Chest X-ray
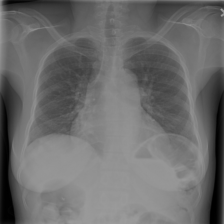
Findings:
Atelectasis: negative
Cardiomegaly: positive
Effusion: negative
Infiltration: negative
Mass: negative
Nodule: negative
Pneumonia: negative
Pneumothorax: negative
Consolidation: negative
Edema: negative
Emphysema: negative
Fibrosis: negative
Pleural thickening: negative
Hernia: negative